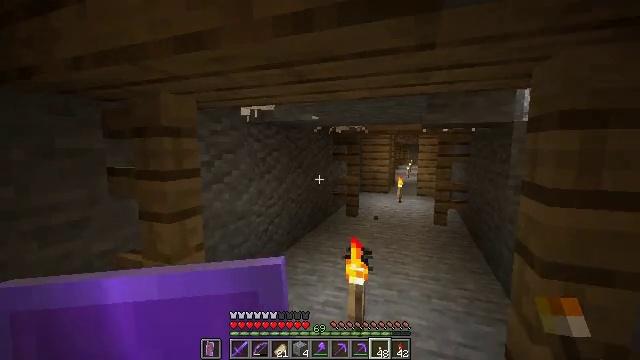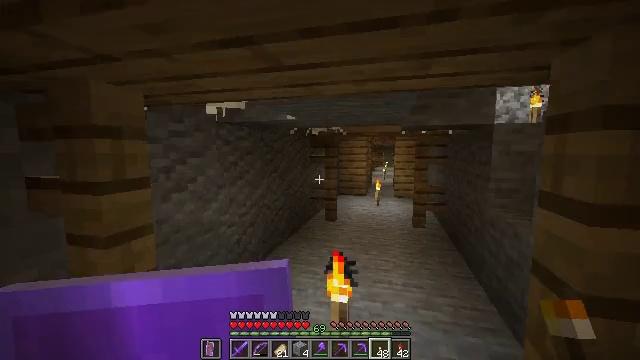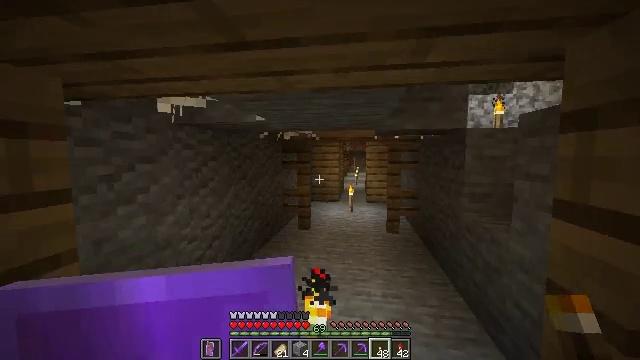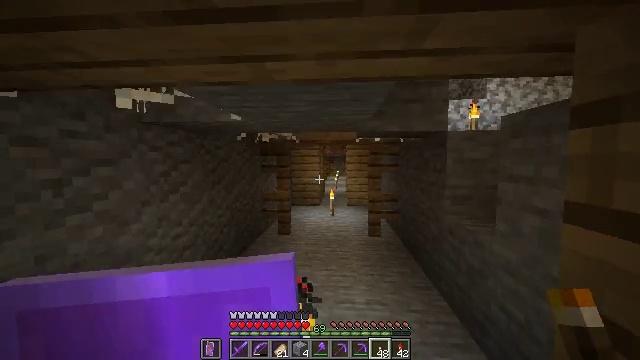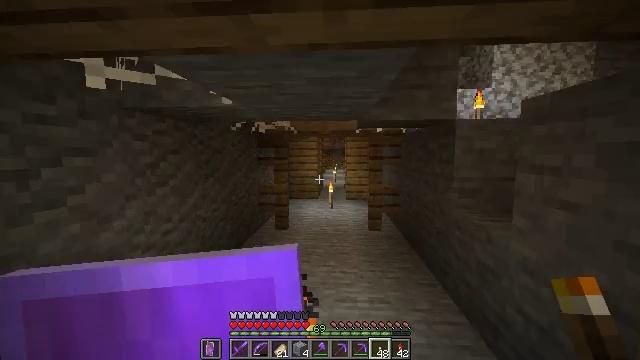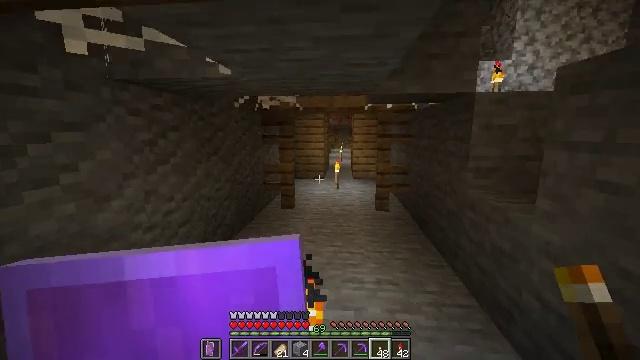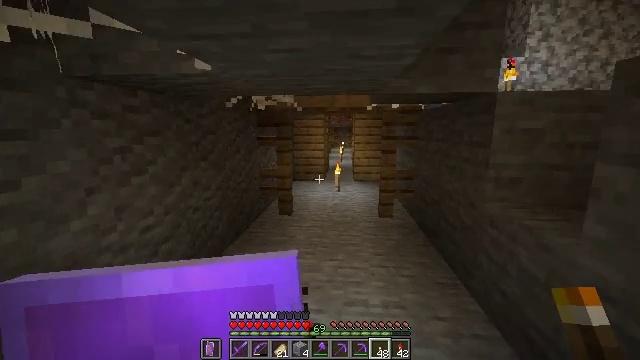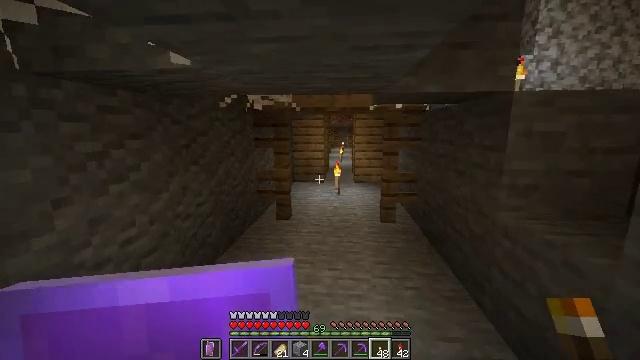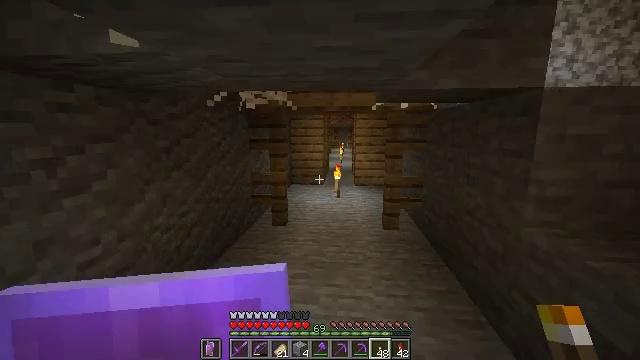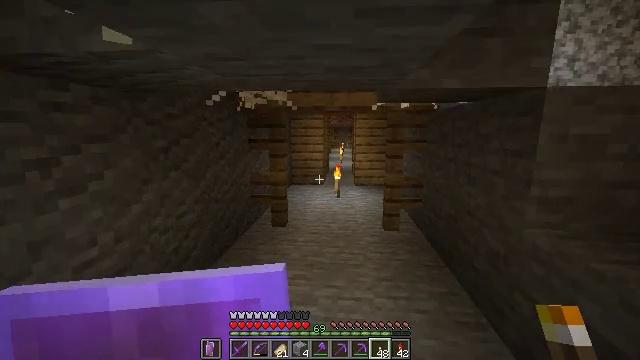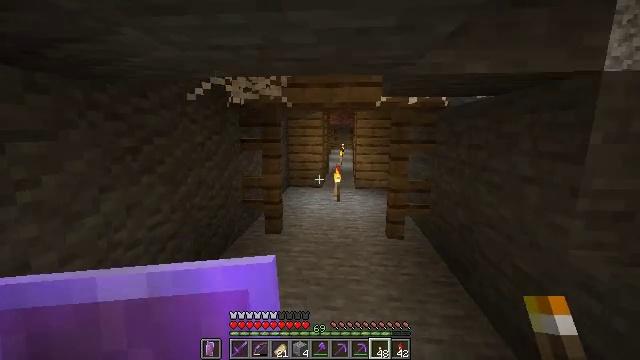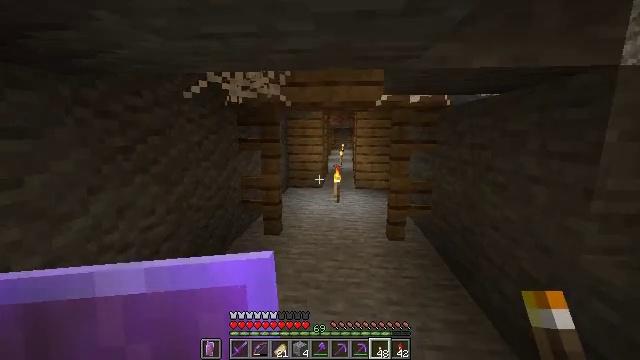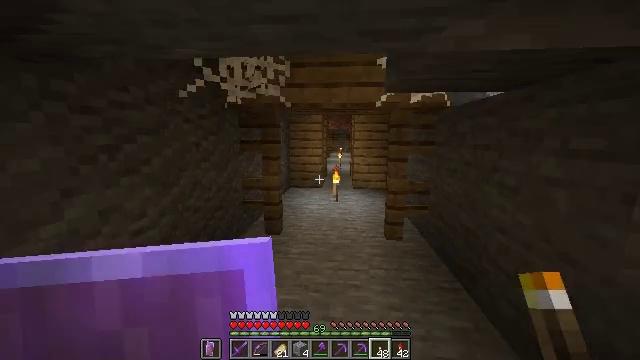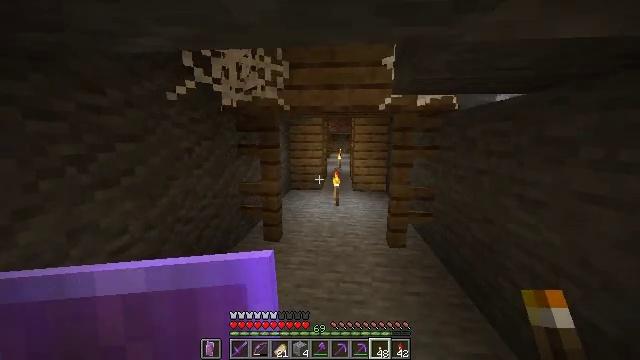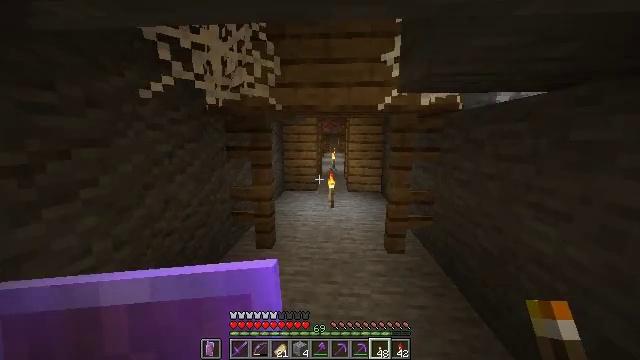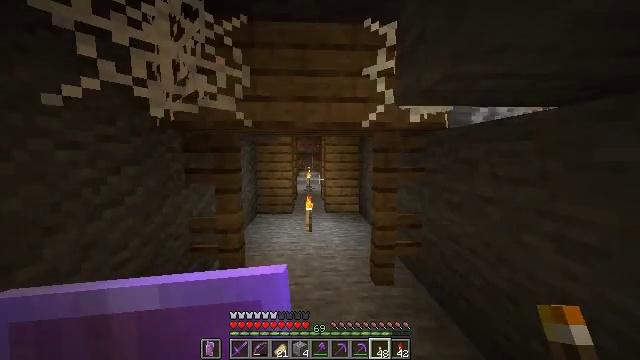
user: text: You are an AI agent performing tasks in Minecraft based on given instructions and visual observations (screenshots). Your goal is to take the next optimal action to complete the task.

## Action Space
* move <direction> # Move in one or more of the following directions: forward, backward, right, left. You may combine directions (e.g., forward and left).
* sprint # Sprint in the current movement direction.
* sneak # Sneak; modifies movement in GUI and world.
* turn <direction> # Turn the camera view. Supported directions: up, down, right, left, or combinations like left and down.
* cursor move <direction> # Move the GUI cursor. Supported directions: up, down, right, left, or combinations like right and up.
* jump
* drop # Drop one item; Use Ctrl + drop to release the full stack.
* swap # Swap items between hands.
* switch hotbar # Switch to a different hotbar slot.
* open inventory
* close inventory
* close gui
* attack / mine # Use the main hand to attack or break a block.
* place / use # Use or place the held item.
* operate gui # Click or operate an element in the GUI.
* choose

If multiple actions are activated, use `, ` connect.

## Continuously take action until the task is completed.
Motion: motion action
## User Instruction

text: Open the crafting table and craft polished andesite.
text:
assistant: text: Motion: move forward, turn right
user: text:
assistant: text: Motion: move forward, turn right and up
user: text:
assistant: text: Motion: move forward, turn right
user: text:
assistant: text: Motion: move forward, turn down
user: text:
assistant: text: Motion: move forward, turn left and down
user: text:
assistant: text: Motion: move forward
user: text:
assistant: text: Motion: move forward
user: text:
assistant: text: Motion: move forward
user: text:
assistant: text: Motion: move forward
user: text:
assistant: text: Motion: move forward, sprint
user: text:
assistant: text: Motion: move forward, sprint
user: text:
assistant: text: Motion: move forward, sprint
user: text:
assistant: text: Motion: move forward, sprint
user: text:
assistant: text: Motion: move forward, sprint, turn right
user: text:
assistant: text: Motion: move forward, sprint, turn right and up
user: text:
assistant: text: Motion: move forward, sprint
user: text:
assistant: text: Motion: move forward, sprint
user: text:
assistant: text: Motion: move forward, sprint
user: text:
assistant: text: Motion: move forward, sprint
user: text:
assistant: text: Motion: move forward, sprint
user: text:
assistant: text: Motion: move forward, sprint
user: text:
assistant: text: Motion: move forward, sprint
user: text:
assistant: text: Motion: move forward, sprint
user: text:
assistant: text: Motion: move forward, sprint
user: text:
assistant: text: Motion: move forward, sprint
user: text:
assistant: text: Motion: move forward, sprint, turn left
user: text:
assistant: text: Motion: move forward, sprint
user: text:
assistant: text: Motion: move forward, sprint
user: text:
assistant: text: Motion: move forward, sprint
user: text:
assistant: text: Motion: move forward, sprint, turn left